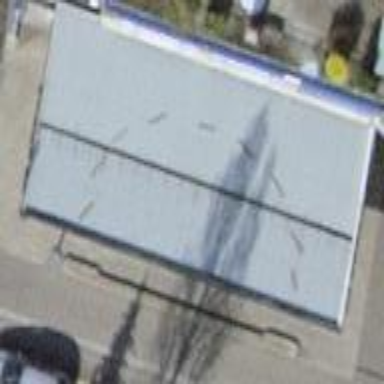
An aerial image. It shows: Flat roof forming part of building.